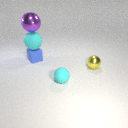
large purple metal sphere above small blue rubber cube